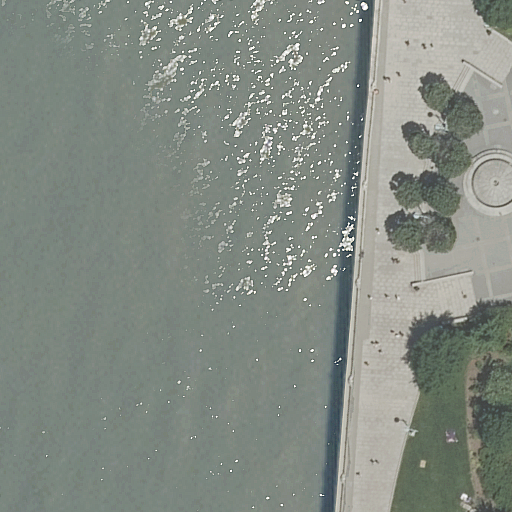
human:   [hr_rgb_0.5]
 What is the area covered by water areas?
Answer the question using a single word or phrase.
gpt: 7305m2

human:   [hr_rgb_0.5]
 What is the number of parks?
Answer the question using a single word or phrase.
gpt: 1

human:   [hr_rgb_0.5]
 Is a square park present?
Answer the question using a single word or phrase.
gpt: no

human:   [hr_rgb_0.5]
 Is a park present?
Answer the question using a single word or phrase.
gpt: yes

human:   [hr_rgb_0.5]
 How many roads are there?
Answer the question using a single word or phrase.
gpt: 3

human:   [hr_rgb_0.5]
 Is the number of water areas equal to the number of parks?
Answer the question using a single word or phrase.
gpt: yes

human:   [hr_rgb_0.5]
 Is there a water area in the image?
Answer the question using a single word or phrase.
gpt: yes

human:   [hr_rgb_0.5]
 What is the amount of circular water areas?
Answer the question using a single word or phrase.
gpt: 0

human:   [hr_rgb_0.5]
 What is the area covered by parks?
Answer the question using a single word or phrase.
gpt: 82m2

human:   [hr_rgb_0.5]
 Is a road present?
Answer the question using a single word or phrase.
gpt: yes

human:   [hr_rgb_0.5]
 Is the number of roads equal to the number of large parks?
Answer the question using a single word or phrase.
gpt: no

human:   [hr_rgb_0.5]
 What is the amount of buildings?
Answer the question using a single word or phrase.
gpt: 0

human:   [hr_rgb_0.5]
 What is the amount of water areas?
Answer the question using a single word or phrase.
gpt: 1

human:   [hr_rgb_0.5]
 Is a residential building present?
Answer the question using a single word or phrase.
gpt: no

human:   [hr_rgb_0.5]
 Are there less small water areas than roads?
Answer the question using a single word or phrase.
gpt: yes

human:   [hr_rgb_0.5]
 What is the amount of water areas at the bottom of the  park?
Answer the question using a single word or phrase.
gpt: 0

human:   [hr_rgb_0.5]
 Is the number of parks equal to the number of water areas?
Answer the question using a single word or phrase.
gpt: yes

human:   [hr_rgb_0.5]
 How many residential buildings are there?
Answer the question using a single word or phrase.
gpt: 0

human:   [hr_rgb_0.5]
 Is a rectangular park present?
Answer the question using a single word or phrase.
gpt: yes

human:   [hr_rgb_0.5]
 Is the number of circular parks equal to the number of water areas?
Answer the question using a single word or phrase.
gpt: no

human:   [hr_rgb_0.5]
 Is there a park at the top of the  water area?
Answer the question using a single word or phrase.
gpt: no

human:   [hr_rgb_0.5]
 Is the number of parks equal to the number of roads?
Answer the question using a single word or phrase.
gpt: no

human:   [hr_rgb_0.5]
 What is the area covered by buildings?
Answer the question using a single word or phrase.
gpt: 0m2

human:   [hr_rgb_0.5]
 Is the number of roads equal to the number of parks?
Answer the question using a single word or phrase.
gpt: no

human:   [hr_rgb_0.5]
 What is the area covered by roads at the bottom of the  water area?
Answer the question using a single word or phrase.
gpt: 0m2

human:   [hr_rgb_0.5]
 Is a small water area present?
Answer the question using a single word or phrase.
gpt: no

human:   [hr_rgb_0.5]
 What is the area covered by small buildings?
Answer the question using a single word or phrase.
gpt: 0m2

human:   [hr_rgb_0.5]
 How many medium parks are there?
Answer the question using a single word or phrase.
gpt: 0

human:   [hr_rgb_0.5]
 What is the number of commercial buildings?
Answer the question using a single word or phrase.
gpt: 0

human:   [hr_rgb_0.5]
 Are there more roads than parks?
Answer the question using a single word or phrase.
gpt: yes

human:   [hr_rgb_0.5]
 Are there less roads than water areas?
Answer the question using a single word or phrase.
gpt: no

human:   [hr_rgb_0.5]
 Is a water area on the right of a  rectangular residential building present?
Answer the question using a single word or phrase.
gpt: no

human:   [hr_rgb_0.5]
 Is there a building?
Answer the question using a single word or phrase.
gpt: no

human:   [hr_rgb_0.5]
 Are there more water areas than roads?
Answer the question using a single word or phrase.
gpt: no

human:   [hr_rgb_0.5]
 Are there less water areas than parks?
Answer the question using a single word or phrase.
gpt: no

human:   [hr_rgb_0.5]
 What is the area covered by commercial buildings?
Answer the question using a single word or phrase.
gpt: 0m2

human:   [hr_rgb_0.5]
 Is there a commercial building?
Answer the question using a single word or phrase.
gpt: no

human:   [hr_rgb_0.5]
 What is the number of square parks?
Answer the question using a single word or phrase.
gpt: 0

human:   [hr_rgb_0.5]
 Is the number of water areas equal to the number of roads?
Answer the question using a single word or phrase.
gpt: no

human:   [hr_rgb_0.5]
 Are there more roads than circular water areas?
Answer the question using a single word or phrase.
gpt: yes

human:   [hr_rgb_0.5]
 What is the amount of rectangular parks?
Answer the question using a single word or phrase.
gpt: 1

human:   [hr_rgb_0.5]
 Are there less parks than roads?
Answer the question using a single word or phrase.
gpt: yes

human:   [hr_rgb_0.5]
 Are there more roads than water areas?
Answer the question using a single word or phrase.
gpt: yes

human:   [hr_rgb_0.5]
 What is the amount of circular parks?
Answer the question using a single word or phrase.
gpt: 0

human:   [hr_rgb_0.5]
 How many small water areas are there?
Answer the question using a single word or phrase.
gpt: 0

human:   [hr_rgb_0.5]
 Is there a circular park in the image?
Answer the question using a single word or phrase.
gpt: no

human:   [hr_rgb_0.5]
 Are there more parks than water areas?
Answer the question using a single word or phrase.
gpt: no

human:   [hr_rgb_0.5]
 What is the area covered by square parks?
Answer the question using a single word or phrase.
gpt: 0m2

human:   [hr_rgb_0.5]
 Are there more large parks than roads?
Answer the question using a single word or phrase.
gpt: no

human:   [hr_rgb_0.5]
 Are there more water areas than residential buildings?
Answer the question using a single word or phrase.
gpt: yes

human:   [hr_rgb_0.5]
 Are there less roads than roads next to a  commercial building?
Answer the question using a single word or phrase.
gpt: no

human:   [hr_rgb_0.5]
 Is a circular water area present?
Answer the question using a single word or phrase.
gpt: no

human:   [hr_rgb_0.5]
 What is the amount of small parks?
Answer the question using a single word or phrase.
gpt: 1

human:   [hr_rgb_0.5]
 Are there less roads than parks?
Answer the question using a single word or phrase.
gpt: no

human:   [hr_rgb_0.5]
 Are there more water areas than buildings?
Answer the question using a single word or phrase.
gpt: yes

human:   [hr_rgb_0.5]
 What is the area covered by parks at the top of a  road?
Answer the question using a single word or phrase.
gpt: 0m2

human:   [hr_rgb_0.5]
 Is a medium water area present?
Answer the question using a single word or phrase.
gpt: no

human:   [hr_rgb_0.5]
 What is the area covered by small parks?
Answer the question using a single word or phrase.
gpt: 82m2

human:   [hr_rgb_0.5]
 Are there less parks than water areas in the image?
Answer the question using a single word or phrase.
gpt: no

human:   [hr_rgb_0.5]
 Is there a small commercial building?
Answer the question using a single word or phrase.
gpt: no

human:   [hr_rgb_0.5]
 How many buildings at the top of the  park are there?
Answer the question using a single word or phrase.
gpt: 0

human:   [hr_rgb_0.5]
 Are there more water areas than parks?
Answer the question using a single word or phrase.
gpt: no

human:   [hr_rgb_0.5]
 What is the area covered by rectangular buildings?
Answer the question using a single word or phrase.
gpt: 0m2

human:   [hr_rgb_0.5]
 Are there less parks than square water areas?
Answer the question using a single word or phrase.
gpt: no